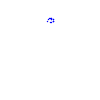
Particle: proton